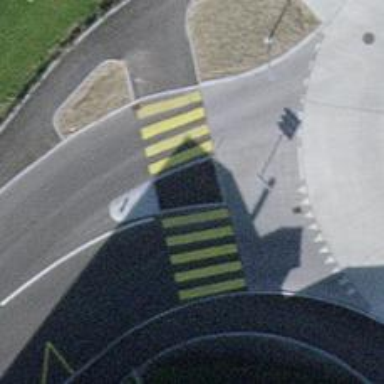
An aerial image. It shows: Uncontrolled crossing with pedestrian island.